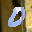
Label: 0